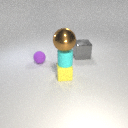
large gray metal cube to the right of small yellow rubber cube